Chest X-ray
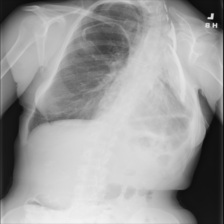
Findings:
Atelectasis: negative
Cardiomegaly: negative
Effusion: negative
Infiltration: negative
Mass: negative
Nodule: negative
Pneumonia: negative
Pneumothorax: negative
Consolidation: negative
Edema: negative
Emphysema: negative
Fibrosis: negative
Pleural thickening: negative
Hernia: negative